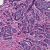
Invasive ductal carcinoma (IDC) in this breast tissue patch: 1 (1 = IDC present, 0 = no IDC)